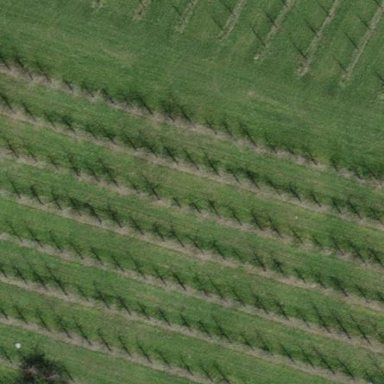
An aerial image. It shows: Orchard.